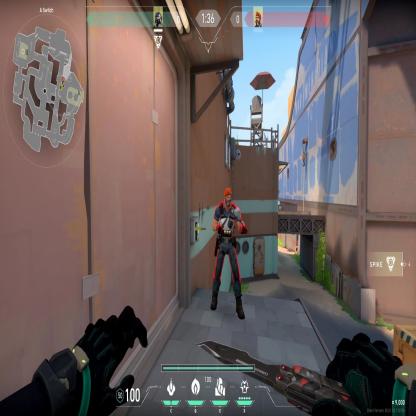
Label: enemy